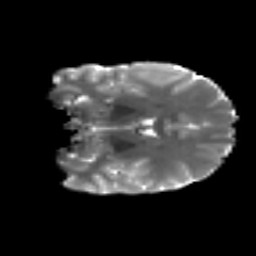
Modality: T2w
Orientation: coronal
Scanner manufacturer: siemens
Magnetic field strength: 3 T
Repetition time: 4.16 s
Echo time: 0.0806 s